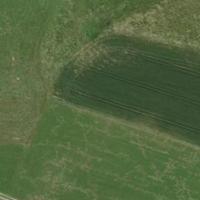
EUNIS habitat code: 52
Species observed at this site:
Cardamine heptaphylla